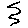
Label: zigzag